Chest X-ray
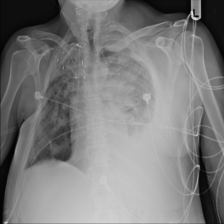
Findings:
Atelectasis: negative
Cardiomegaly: negative
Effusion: positive
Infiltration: negative
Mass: negative
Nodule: negative
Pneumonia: negative
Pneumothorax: negative
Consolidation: negative
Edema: negative
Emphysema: negative
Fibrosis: negative
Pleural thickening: negative
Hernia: negative